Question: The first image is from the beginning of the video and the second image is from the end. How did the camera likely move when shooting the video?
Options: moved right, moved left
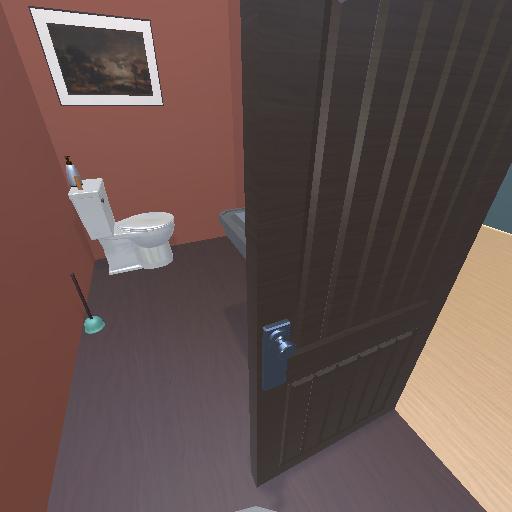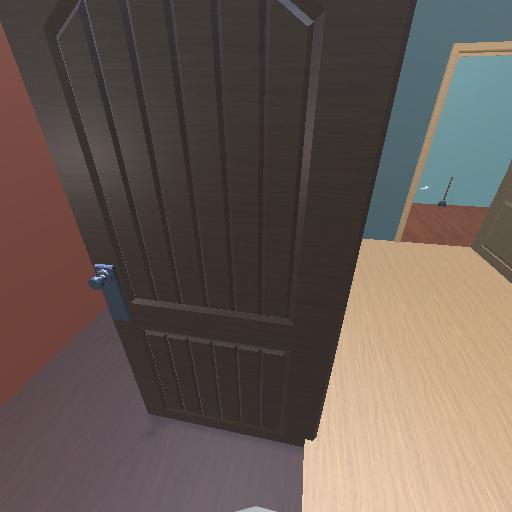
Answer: moved right